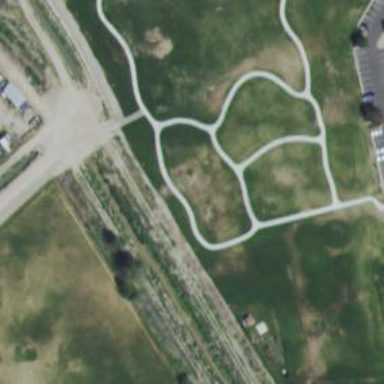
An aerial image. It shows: Path.